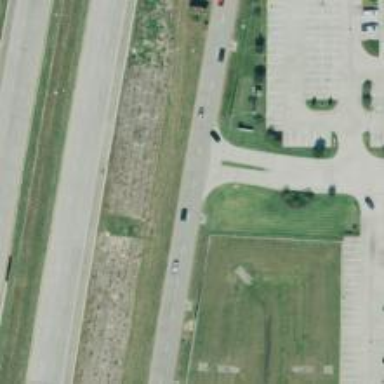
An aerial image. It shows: Secondary road with frontage access.